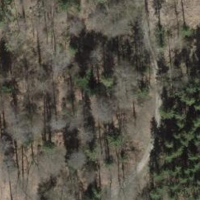
EUNIS habitat code: 41
Species observed at this site:
Sambucus racemosa